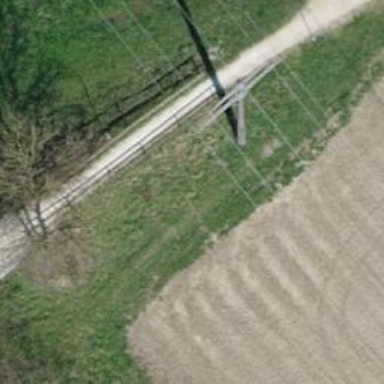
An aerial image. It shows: Power line is depicted.